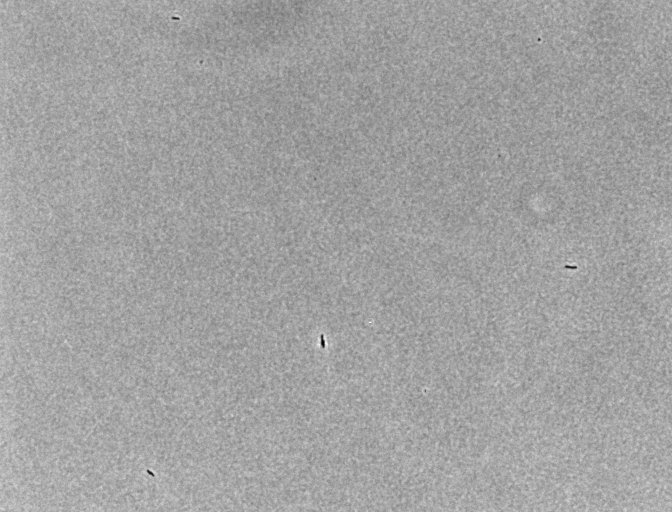
various_fewshot